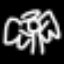
Label: angel